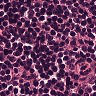
Metastatic tissue present: no